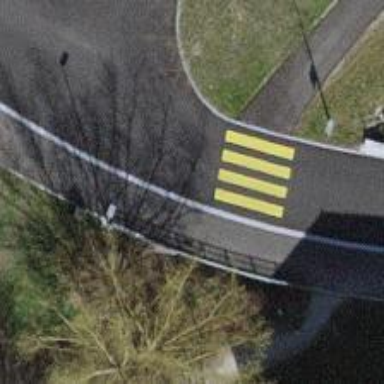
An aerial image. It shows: Zebra crossing on the road.